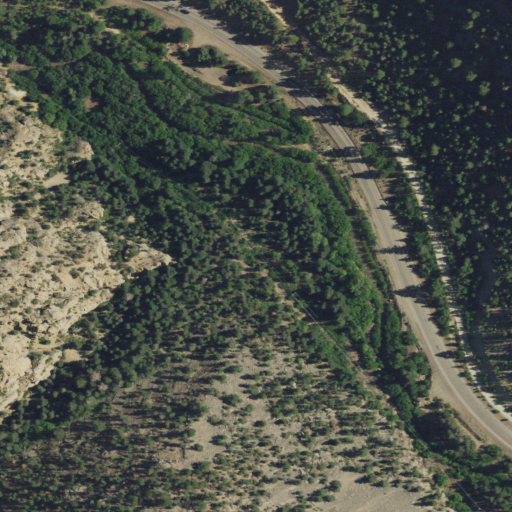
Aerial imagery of valley in New Mexico named Bear Canyon containing evergreen forest, woody wetlands, low intensity development, shrub, open development, and medium intensity development